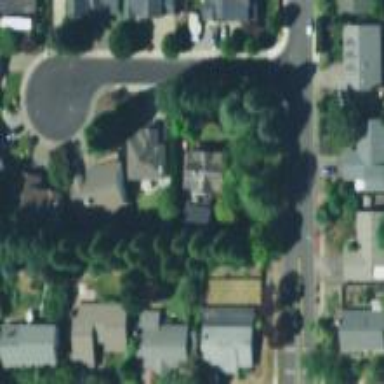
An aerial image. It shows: This residential area consists of single-family homes.